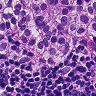
Metastatic tissue present: yes